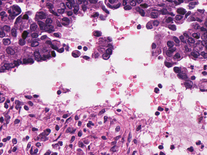
Tumor epithelial tissue: yes
Tumor-associated stroma tissue: yes
Normal tissue: no